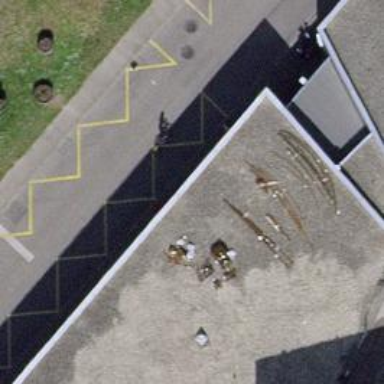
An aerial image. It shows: Asphalt sidewalk leading to public transport platform.